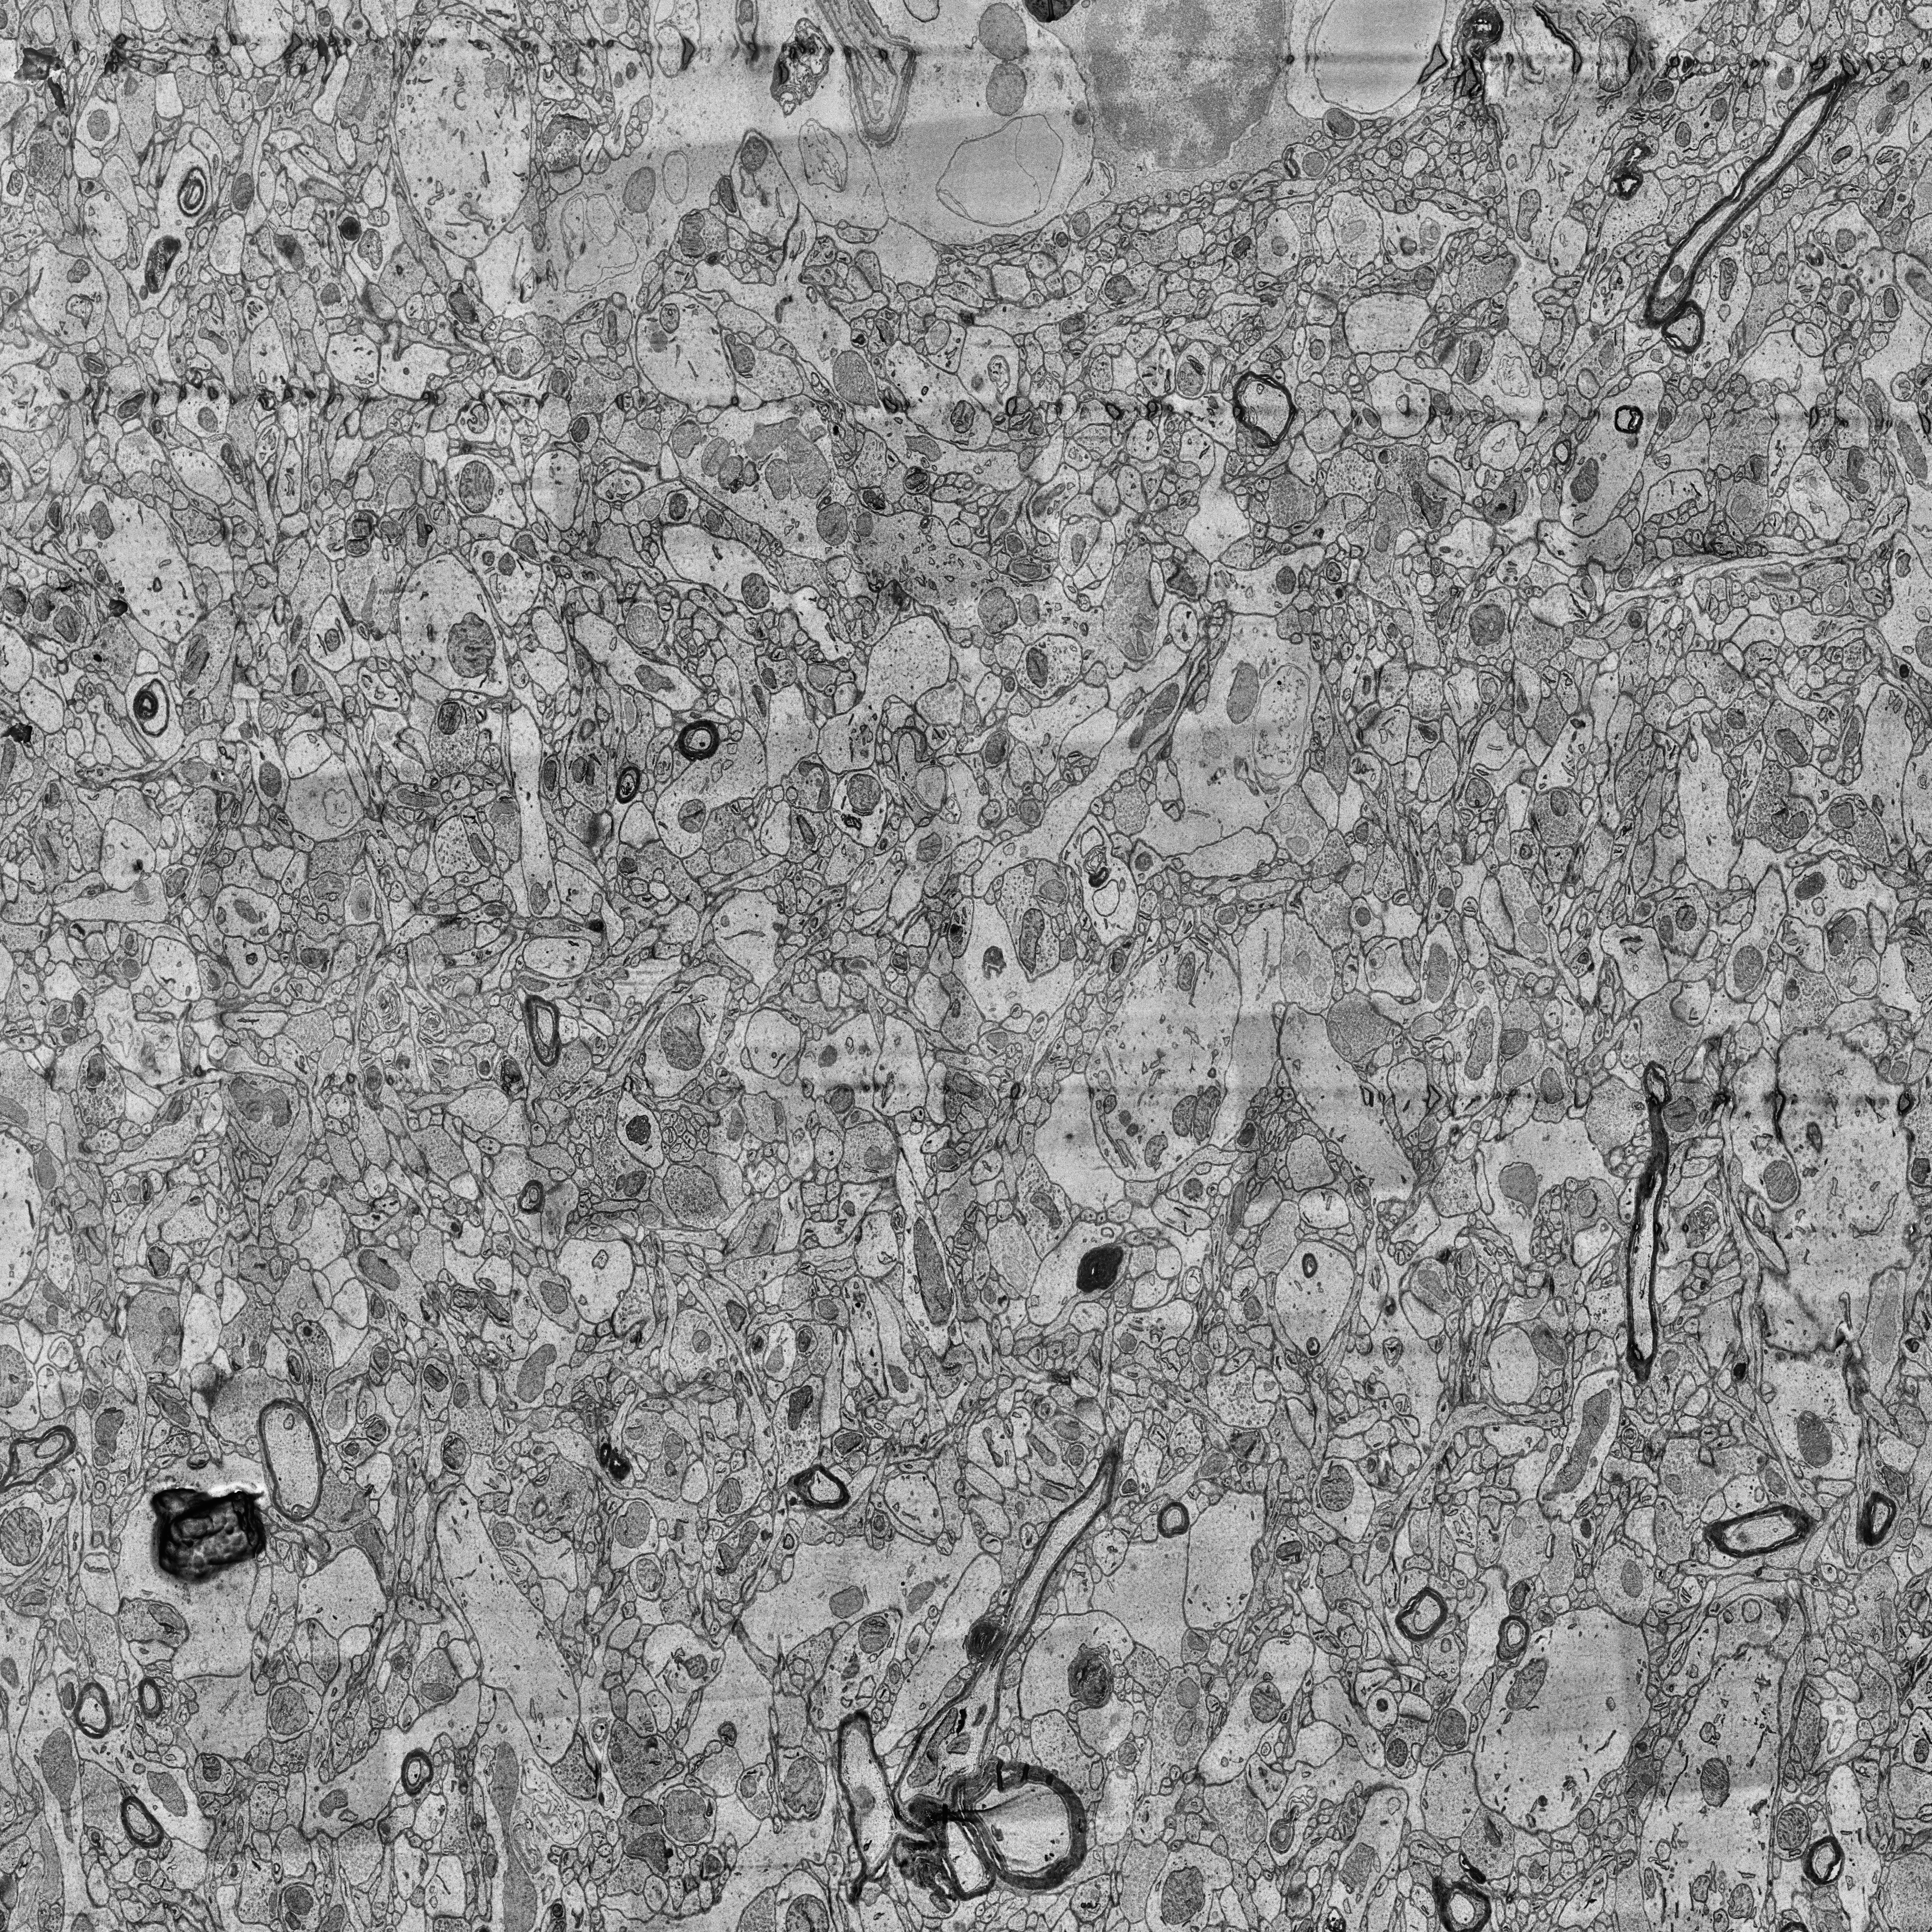
Electron microscopy slice of human cortex tissue
Slice depth (z): 142
Mitochondria instances in slice: 510